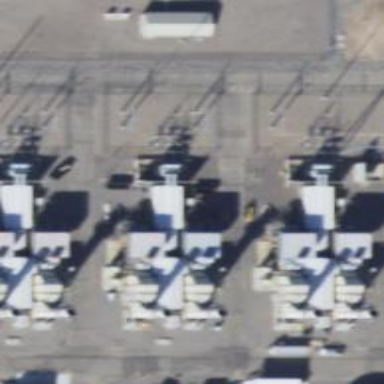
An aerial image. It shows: Gas-powered generator. It is gas turbine type generator.